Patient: sex M, age 60
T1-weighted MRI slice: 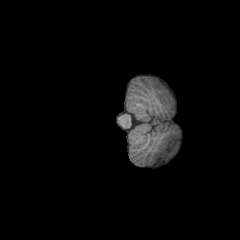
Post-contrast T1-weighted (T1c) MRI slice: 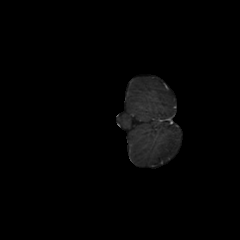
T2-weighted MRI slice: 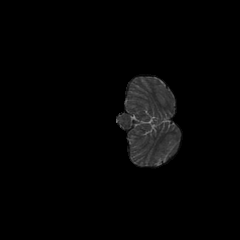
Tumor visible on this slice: no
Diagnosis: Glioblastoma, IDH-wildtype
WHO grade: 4